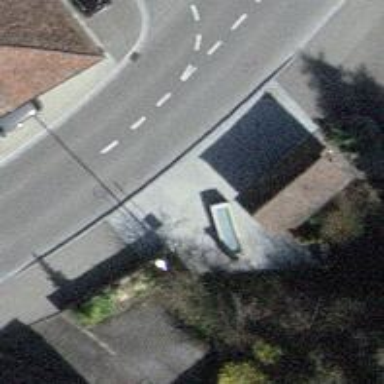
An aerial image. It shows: Bus stop with platform for public transport.